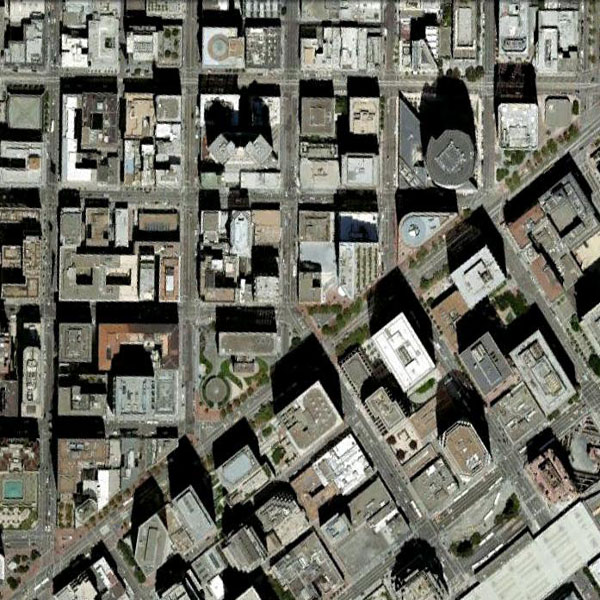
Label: Commercial